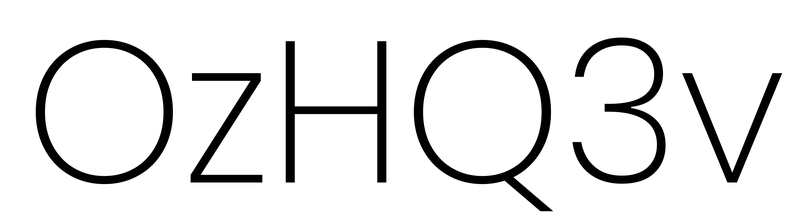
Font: Poppins-ExtraLight